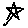
Label: star